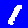
Digit: 1